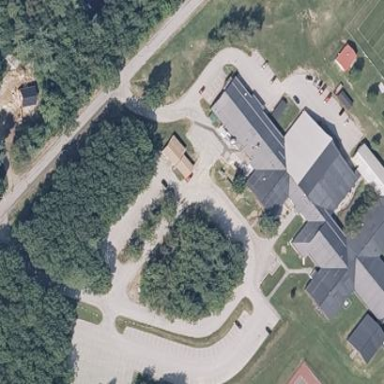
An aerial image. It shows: School building.